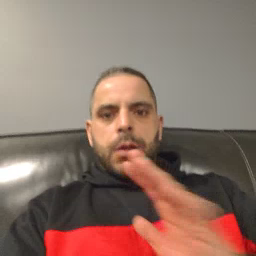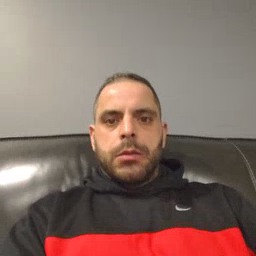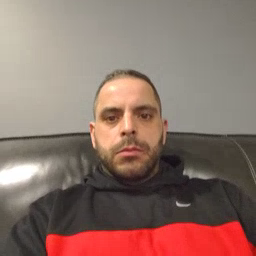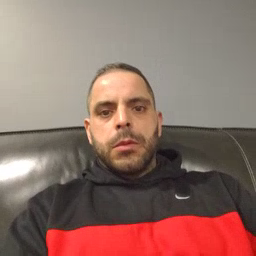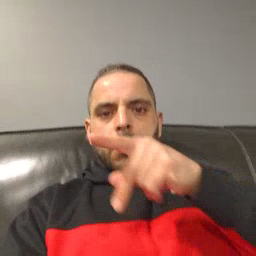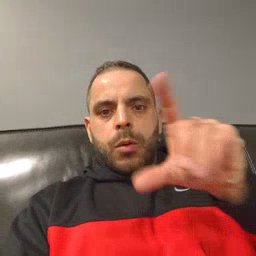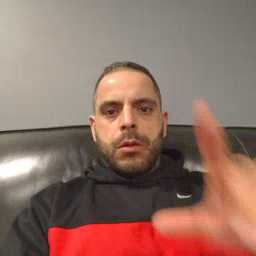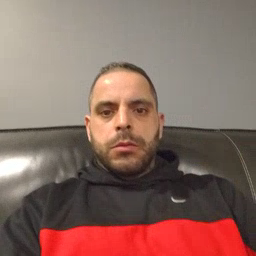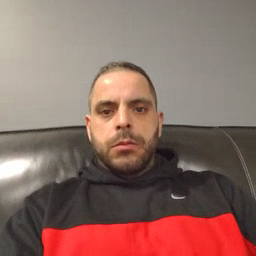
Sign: pool